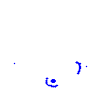
Particle: electron